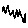
Label: zigzag